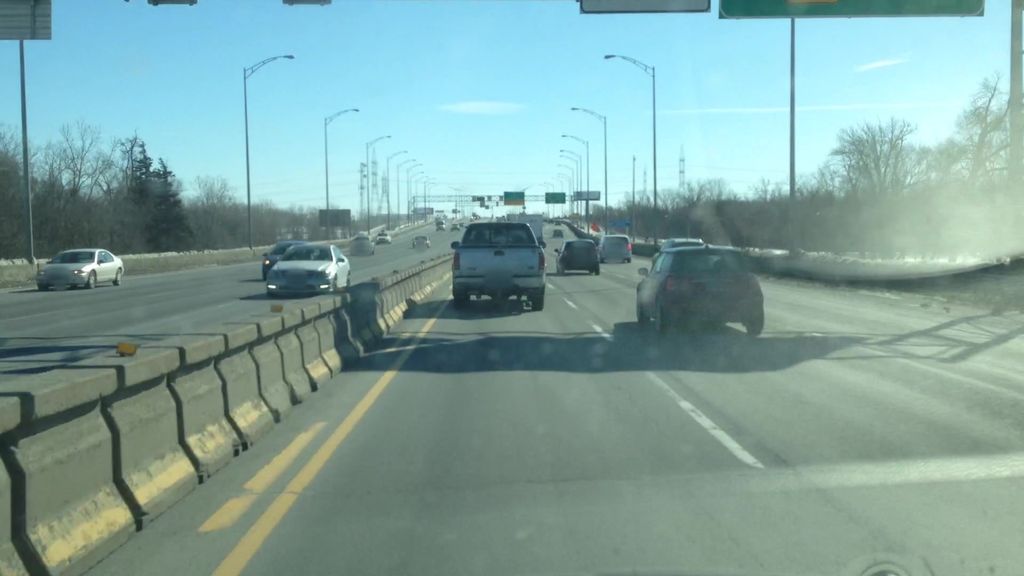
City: montreal